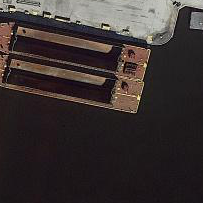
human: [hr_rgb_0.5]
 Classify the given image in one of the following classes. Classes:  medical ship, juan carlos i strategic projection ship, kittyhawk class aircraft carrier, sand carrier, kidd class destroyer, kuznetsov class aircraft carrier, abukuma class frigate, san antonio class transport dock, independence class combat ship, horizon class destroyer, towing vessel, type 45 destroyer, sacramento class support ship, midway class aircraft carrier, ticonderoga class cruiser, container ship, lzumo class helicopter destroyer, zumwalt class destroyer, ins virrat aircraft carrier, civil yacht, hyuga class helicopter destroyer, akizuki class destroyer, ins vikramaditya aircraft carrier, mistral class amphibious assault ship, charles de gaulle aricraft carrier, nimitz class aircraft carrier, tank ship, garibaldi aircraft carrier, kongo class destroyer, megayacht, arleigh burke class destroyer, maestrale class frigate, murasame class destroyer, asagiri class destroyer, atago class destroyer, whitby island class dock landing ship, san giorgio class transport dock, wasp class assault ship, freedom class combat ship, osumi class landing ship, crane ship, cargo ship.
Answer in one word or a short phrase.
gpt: Sand carrier